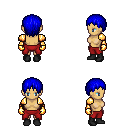
a pixel art fantasy rpg character, female body template, human, tanned skin, gold arm armor, red pants, blue plain hairstyle, gold gloves, black shoes, four views (front, back, left, right), 2x2 character sprite sheet, small pixel art, hard edges, no anti-aliasing